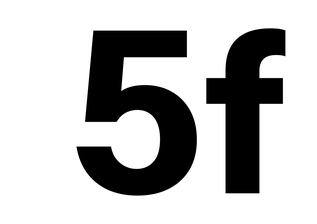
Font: InstrumentSans_Bold